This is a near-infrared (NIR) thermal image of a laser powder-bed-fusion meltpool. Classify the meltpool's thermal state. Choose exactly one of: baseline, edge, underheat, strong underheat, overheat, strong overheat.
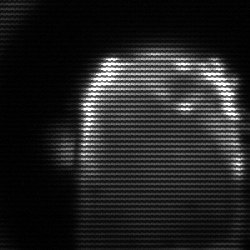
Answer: baseline